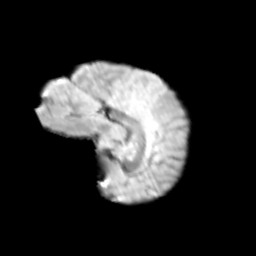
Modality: T2w
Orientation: sagittal
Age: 12
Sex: female
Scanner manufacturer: siemens
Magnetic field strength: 3 T
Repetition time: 3.8 s
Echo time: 0.07 s